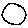
Label: circle